Interaction volume radius: 10 \u00c5
Interaction volume height: 15 \u00c5
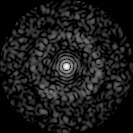
Disorder parameter: 0.828